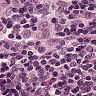
Metastatic tissue present: no